Question: I have two Jpanel ( and ) how can i make the JpanelLeftContent fill parent size with a little margin on the left an right side. i have tried different layout and tried to modify the hgap and vgap values, but none of them give me a good result.
'''
JPanel JpanelLeft = new JPanel();
JPanel JpanelLeftContent = new JPanel();
JpanelLeft.add(JpanelLeftContent);
'''
And if possible how can i make the JpanelLeftContent look like a rounded rectangle as shown in the picture.

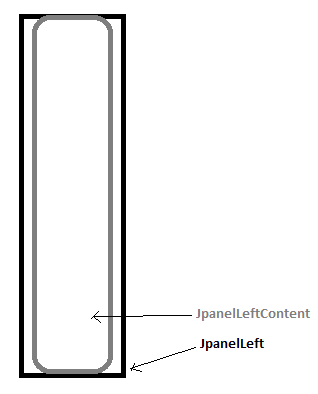
Answer: Take a look at how 'Border's work. Especially <URL> might be helpfull.